Question:
My camera application is not working.I tried with some existing tutorial examples. But they clearly given code for writing android camera app. I used that code and always im getting following image error.
MyCode:
'''
public class MainActivity extends Activity {
private static int PICK_FROM_CAMERA =1;
ImageView iv;
@Override
public void onCreate(Bundle savedInstanceState) {
super.onCreate(savedInstanceState);
setContentView(R.layout.activity_main);
iv=(ImageView)findViewById(R.id.imageView);
Button button=(Button)findViewById(R.id.button1);
button.setOnClickListener(new OnClickListener(){
@Override
public void onClick(View view)
{
Intent intent = new Intent();
intent.putExtra("aspectX", 730);
intent.putExtra("aspectY", 1115);
intent.putExtra("outputX", 730);
intent.putExtra("outputY", 1115);
intent.setAction("android.media.action.IMAGE_CAPTURE");
startActivityForResult(intent, PICK_FROM_CAMERA);
}
public void onActivityResult(int requestCode, int resultCode, Intent data)
{
// switch(PICK_FROM_CAMERA)
// {
// case PICK_FROM_CAMERA : if (resultCode == RESULT_OK)
// {
if(requestCode==PICK_FROM_CAMERA&&resultCode==RESULT_OK){
ContentValues values = new ContentValues();
values.put(Images.Media.TITLE, "title");
values.put(Images.Media.BUCKET_ID, "test");
values.put(Images.Media.DESCRIPTION, "test Image taken");
values.put(Images.Media.MIME_TYPE, "image/jpeg");
Uri uri = getContentResolver().insert(Media.EXTERNAL_CONTENT_URI, values);
Bitmap photo = (Bitmap) data.getExtras().get("data");
//((ImageView)findViewById(R.id.selectedimage)).setImageBitmap(photo);
Bitmap theImage=(Bitmap)data.getExtras().get("data");
iv.setImageBitmap(theImage);
OutputStream outstream;
try {
outstream = getContentResolver().openOutputStream(uri);
photo.compress(Bitmap.CompressFormat.JPEG,100, outstream);
outstream.close();
} catch (FileNotFoundException e) {}
catch (IOException e){}
}
// break;
}
});
}
'''
Logcat:
'''
09-05 12:23:49.307: E/ActivityManager(58): ANR in com.android.camera (com.android.camera/.Camera)
09-05 12:23:49.307: E/ActivityManager(58): Reason: keyDispatchingTimedOut
09-05 12:23:49.307: E/ActivityManager(58): Load: 2.54 / 1.24 / 0.48
09-05 12:23:49.307: E/ActivityManager(58): CPU usage from 39468ms to 30ms ago:
09-05 12:23:49.307: E/ActivityManager(58): qemud: 54% = 10% user + 43% kernel
09-05 12:23:49.307: E/ActivityManager(58): system_server: 28% = 24% user + 4% kernel / faults: 1253 minor
09-05 12:23:49.307: E/ActivityManager(58): mediaserver: 14% = 13% user + 0% kernel / faults: 238 minor 1 major
09-05 12:23:49.307: E/ActivityManager(58): com.example.kkk: 0% = 0% user + 0% kernel / faults: 443 minor
09-05 12:23:49.307: E/ActivityManager(58): adbd: 0% = 0% user + 0% kernel
09-05 12:23:49.307: E/ActivityManager(58): m.android.phone: 0% = 0% user + 0% kernel / faults: 37 minor
09-05 12:23:49.307: E/ActivityManager(58): ronsoft.openwnn: 0% = 0% user + 0% kernel / faults: 27 minor
09-05 12:23:49.307: E/ActivityManager(58): d.process.acore: 0% = 0% user + 0% kernel / faults: 12 minor
09-05 12:23:49.307: E/ActivityManager(58): rild: 0% = 0% user + 0% kernel
09-05 12:23:49.307: E/ActivityManager(58): id.defcontainer: 0% = 0% user + 0% kernel / faults: 19 minor
09-05 12:23:49.307: E/ActivityManager(58): logcat: 0% = 0% user + 0% kernel
09-05 12:23:49.307: E/ActivityManager(58): pdflush: 0% = 0% user + 0% kernel
09-05 12:23:49.307: E/ActivityManager(58): zygote: 0% = 0% user + 0% kernel / faults: 33 minor
09-05 12:23:49.307: E/ActivityManager(58): ndroid.settings: 0% = 0% user + 0% kernel / faults: 27 minor
09-05 12:23:49.307: E/ActivityManager(58): roid.alarmclock: 0% = 0% user + 0% kernel / faults: 8 minor
09-05 12:23:49.307: E/ActivityManager(58): m.android.music: 0% = 0% user + 0% kernel / faults: 25 minor
09-05 12:23:49.307: E/ActivityManager(58): com.svox.pico: 0% = 0% user + 0% kernel / faults: 29 minor
09-05 12:23:49.307: E/ActivityManager(58): +.android.camera: 0% = 0% user + 0% kernel
09-05 12:23:49.307: E/ActivityManager(58): TOTAL: 99% = 49% user + 50% kernel + 0% irq + 0% softirq
09-05 12:23:49.727: D/dalvikvm(58): GC_FOR_MALLOC freed 1794 objects / 145104 bytes in 370ms
09-05 12:23:49.757: W/WindowManager(58): No window to dispatch pointer action 1
09-05 12:23:49.847: I/dalvikvm(217): threadid=3: reacting to signal 3
09-05 12:23:50.207: D/dalvikvm(58): GC_FOR_MALLOC freed 164 objects / 148312 bytes in 421ms
09-05 12:23:50.447: I/dalvikvm(162): Wrote stack traces to '/data/anr/traces.txt'
09-05 12:23:50.657: D/dalvikvm(58): GC_FOR_MALLOC freed 52 objects / 108088 bytes in 395ms
09-05 12:23:50.757: W/WindowManager(58): No window to dispatch pointer action 1
09-05 12:23:50.757: W/WindowManager(58): No window to dispatch pointer action 0
09-05 12:23:50.757: W/WindowManager(58): No window to dispatch pointer action 1
09-05 12:23:50.767: W/WindowManager(58): No window to dispatch pointer action 0
09-05 12:23:50.767: W/WindowManager(58): No window to dispatch pointer action 1
09-05 12:23:50.767: W/WindowManager(58): No window to dispatch pointer action 0
09-05 12:23:50.777: W/WindowManager(58): No window to dispatch pointer action 1
09-05 12:23:50.777: W/WindowManager(58): No window to dispatch pointer action 0
09-05 12:23:50.777: W/WindowManager(58): No window to dispatch pointer action 1
09-05 12:23:51.307: I/ARMAssembler(58): generated scanline__00000077:03515104_00000000_00000000 [ 33 ipp] (47 ins) at [0x323c90:0x323d4c] in 580143 ns
09-05 12:23:52.127: I/dalvikvm(168): Wrote stack traces to '/data/anr/traces.txt'
09-05 12:23:52.718: I/dalvikvm(243): Wrote stack traces to '/data/anr/traces.txt'
09-05 12:23:55.188: I/dalvikvm(183): Wrote stack traces to '/data/anr/traces.txt'
09-05 12:23:55.308: I/dalvikvm(191): Wrote stack traces to '/data/anr/traces.txt'
09-05 12:23:55.398: I/dalvikvm(130): Wrote stack traces to '/data/anr/traces.txt'
09-05 12:23:55.538: I/dalvikvm(228): Wrote stack traces to '/data/anr/traces.txt'
09-05 12:23:55.608: I/dalvikvm(125): Wrote stack traces to '/data/anr/traces.txt'
09-05 12:23:55.898: I/dalvikvm(217): Wrote stack traces to '/data/anr/traces.txt'
09-05 12:23:55.980: I/dalvikvm(198): Wrote stack traces to '/data/anr/traces.txt'
09-05 12:23:58.777: W/ActivityManager(58): Force finishing activity com.android.camera/.Camera
09-05 12:23:58.777: I/ActivityManager(58): Killing com.android.camera (pid=283): user's request
09-05 12:23:58.817: I/Process(58): Sending signal. PID: 283 SIG: 9
09-05 12:23:58.848: I/WindowManager(58): WIN DEATH: Window{43ffffb0 com.android.camera/com.android.camera.Camera paused=true}
09-05 12:23:58.848: I/WindowManager(58): WIN DEATH: Window{43fad698 SurfaceView paused=false}
09-05 12:23:58.887: I/ActivityManager(58): Process com.android.camera (pid 283) has died.
09-05 12:23:58.957: I/WindowManager(58): Setting rotation to 0, animFlags=1
09-05 12:23:58.977: E/CameraService(33): getClientFromCookie: client appears to have died
09-05 12:23:59.007: I/ActivityManager(58): Config changed: { scale=1.0 imsi=310/260 loc=en_US touch=3 keys=2/1/2 nav=1/1 orien=1 layout=18 uiMode=17 seq=5}
09-05 12:23:59.447: W/InputManagerService(58): Got RemoteException sending setActive(false) notification to pid 283 uid 10006
09-05 12:24:01.827: D/dalvikvm(58): GC_EXPLICIT freed 1171 objects / 270992 bytes in 138ms
'''
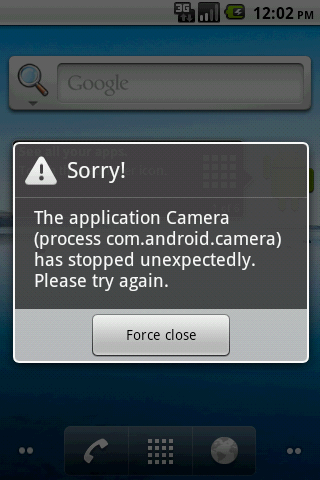
Answer: Try to pass this inside your intent().
'''
Intent intent = new Intent(android.provider.MediaStore.ACTION_IMAGE_CAPTURE);
'''
And put this in your menifest
'''
<uses-permission android:name="android.permission.CAMERA" />
<uses-feature android:name="android.hardware.camera" />
<uses-feature android:name="android.hardware.camera.autofocus" />
'''